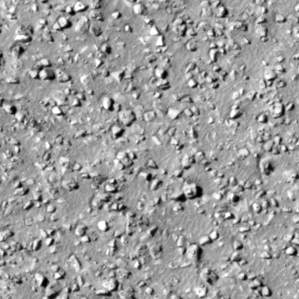
Label: non_frost